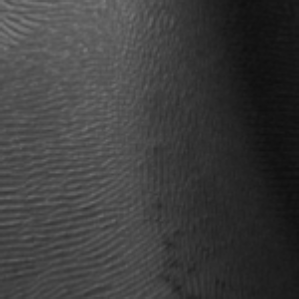
Label: frost